Field crop: maize
Growth stage: 2
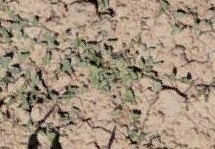
Species: convolvulus